Aerial crown-view tile of a tropical tree (Barro Colorado Island, Panama), acquired 20240611:
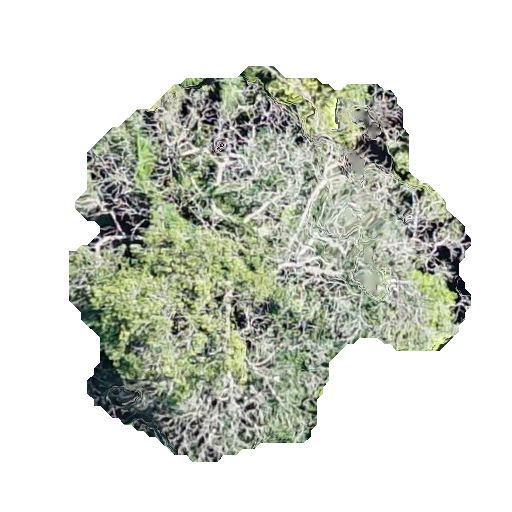
Species: Tabebuia rosea
GBIF accepted scientific name: Tabebuia rosea
Crown area: 174.623 m²